Question: I am having a problem with a program I am writing. I am able to pass commands using regular ASCII through a SerialPort in the format of: "< ID01 >< PA >This is a test". and appending a carriage return and line feed to the end of the string in the C# form of:
'''
string cmd = string.Format("{0}
", command);
'''
This works just fine, it produces the desired effect, what I am having a problem with is the return response from the device connected to the SerialPort. It should return a simple string response similar to the string I sent to it.
'''
<ID01>S
'''
That is the response for a successfully received command, and I am trying to display that to a textbox on my form, so the user knows right off that every thing went just fine.
But when I try to display the string it adds a character to the front and the back of the string that I don't know how to strip off of the string, these are not regular string characters, if my Image uploads to this message right you will see the characters I am talking about in the Text Visualizer Value Box. they look like at the begining of the line a double quotation mark !! and then at the end a filled in Block triangle <

Does anyone know how I can strip these characters out of my string to be sent to my textbox? Also out of curiosity can anyone tell me what these characters are?
Thank you for any responses
roadmaster
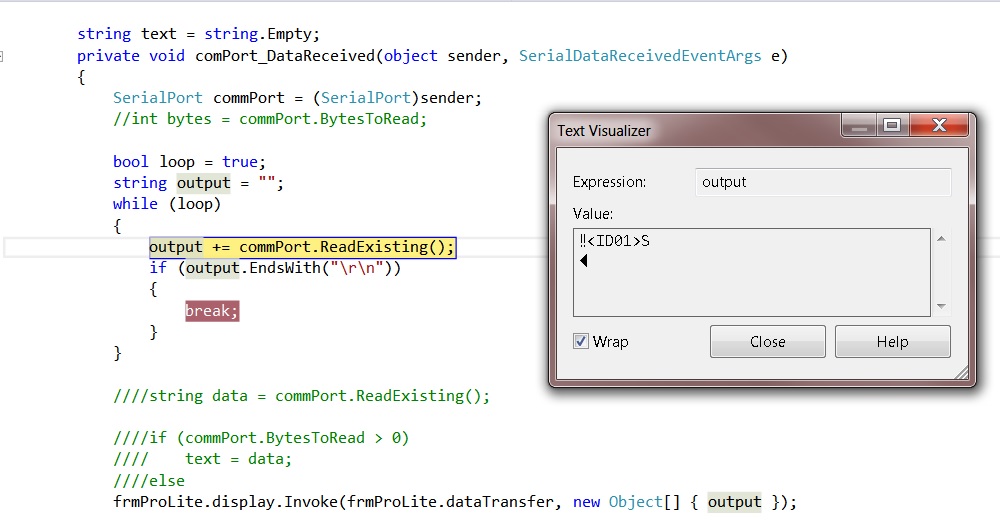
Answer: I guess that your device returns some ascii control characters. You can remove them by using a regular expression:
'''
output = Regex.Replace(output, @"[^ -]", String.Empty);
'''